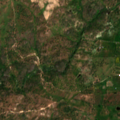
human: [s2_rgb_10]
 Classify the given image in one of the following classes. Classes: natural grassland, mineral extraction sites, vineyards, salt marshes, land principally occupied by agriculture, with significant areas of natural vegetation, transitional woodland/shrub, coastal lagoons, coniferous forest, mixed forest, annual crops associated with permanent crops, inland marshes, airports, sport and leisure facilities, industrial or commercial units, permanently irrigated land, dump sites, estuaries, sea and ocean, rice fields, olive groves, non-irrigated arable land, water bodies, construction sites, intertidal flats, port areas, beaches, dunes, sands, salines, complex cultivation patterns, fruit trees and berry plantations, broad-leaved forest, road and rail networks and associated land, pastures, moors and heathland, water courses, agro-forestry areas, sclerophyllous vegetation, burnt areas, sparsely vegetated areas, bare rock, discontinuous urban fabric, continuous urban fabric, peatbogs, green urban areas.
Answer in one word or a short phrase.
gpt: non-irrigated arable land, olive groves, annual crops associated with permanent crops, agro-forestry areas, broad-leaved forest